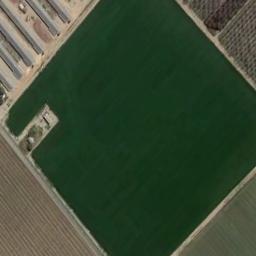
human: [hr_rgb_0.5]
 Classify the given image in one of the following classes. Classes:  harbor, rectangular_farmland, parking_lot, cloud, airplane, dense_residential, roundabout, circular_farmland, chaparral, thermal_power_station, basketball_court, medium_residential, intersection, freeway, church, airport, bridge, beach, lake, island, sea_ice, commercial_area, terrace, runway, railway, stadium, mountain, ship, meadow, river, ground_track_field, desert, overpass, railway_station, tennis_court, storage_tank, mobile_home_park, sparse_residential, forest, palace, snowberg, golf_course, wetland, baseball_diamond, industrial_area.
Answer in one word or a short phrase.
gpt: rectangular_farmland